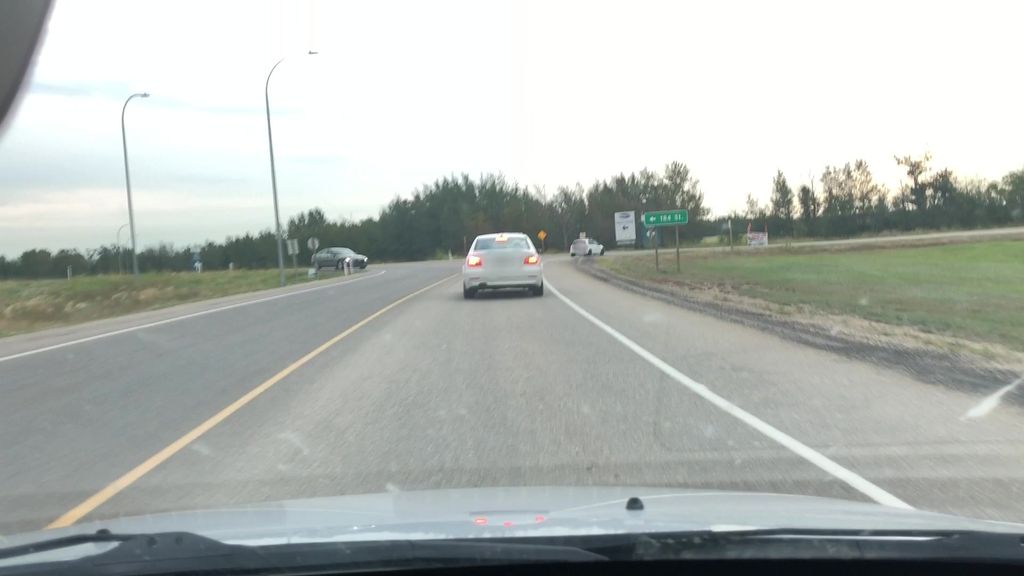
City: edmonton